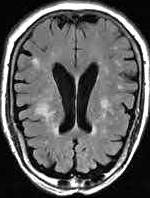
Label: notumor